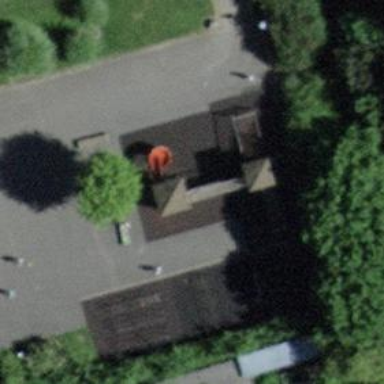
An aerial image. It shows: Playground featuring climbing frame.